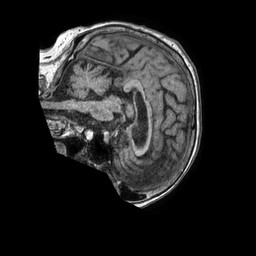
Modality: T1w
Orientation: sagittal
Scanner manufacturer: philips
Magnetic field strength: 1.5 T
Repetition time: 0.007765 s
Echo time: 0.003543 s